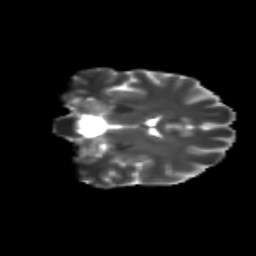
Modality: T2w
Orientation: coronal
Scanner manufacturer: siemens
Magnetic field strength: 3 T
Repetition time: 9.2 s
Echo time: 0.084 s